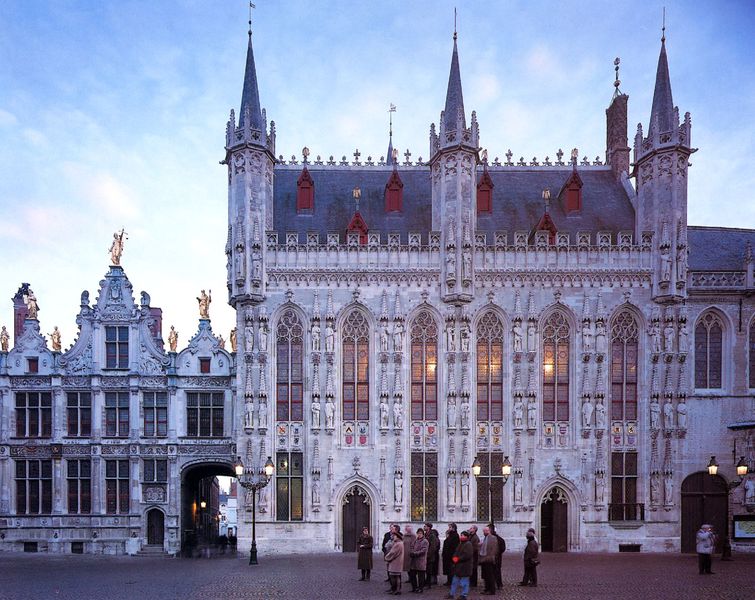
Titel: Rathaus in Brügge
Standort: Brügge (EU - B)
Schlagwörter: menschen, stadt, fenster, frankreich, lampen, laternen, dach, gebäude, architektur, niederlande, kirche, gotik, turm, platz, türme, münster, rathaus, kathedrale, marktplatz, macht, neogotik, touristen, augsburg, brüssel, belgien, bruxelles